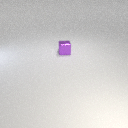
small purple metal cube